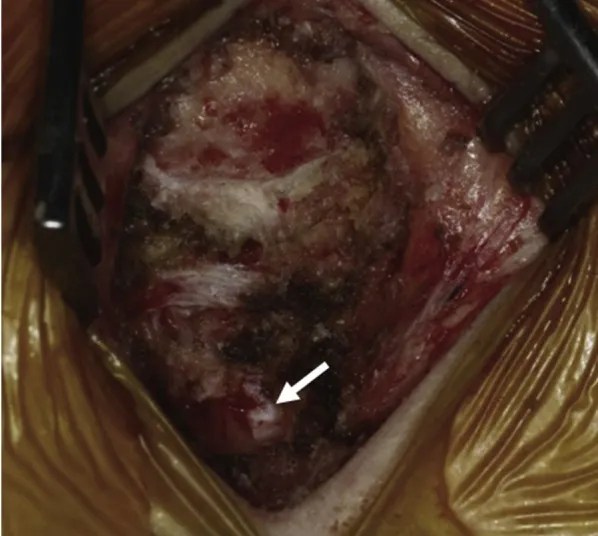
(a) Initial posterior dissection of the coccyx with free space left by removal of free fragment from previous fracture (white arrow).
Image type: medical_photograph (other_medical_photograph)